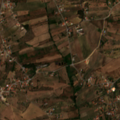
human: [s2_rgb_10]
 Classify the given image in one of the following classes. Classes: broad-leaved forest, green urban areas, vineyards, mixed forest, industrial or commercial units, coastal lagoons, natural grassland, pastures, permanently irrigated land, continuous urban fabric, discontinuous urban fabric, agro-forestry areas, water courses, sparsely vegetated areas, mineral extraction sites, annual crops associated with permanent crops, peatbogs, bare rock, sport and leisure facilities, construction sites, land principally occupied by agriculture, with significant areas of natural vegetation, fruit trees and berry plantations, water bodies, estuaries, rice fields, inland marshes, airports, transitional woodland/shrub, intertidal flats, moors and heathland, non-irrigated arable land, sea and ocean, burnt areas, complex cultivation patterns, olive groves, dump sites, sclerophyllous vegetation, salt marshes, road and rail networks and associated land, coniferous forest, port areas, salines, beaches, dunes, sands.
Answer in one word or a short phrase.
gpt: discontinuous urban fabric, annual crops associated with permanent crops, complex cultivation patterns